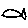
Label: fish